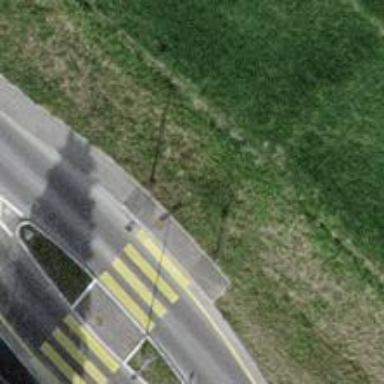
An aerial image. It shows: Asphalt sidewalk along the footway.